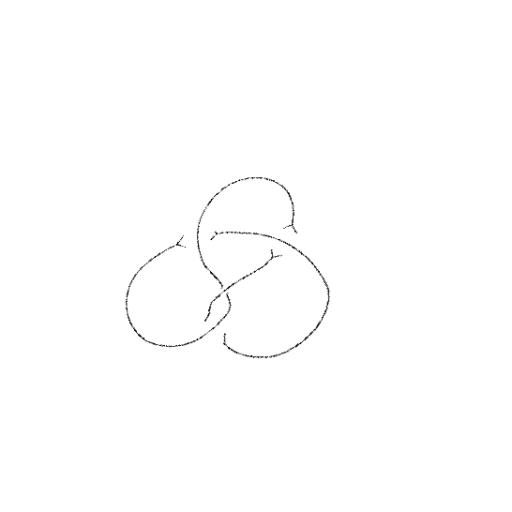
Crossing number: 4